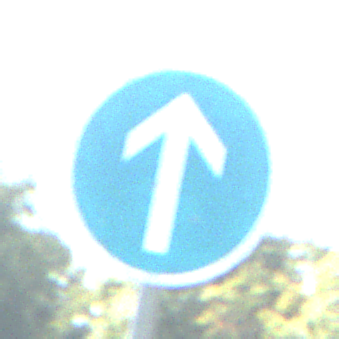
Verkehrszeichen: VorgeschriebeneFahrtrichtungGeradeaus
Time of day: Midday
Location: Outdoor (Nature)
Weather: Clear
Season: NotSpecified
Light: Natural